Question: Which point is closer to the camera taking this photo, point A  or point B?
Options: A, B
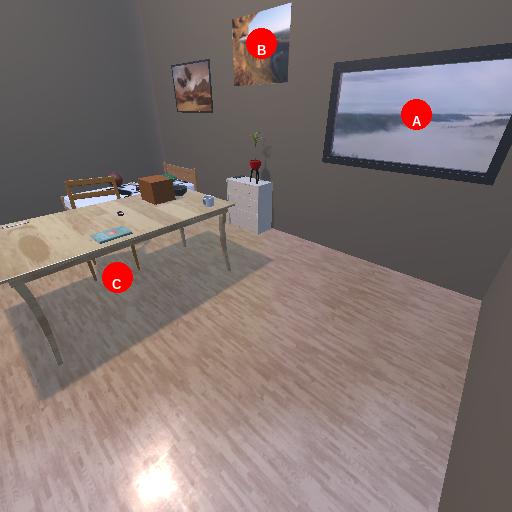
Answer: A